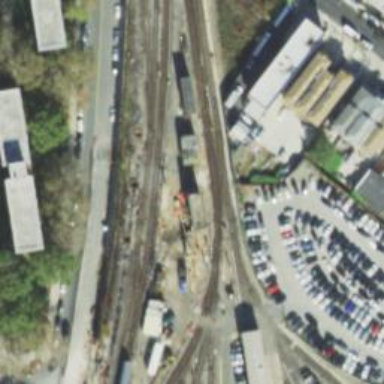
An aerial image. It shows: Railway crossing.